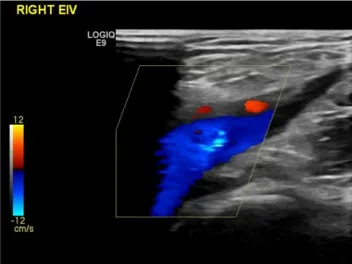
(A) Recanalization of the previously thrombosed right external iliac vein.
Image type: radiology (ultrasound)